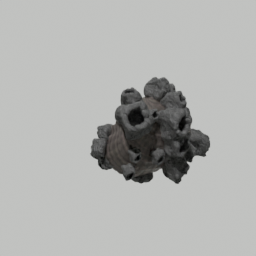
Label: animals